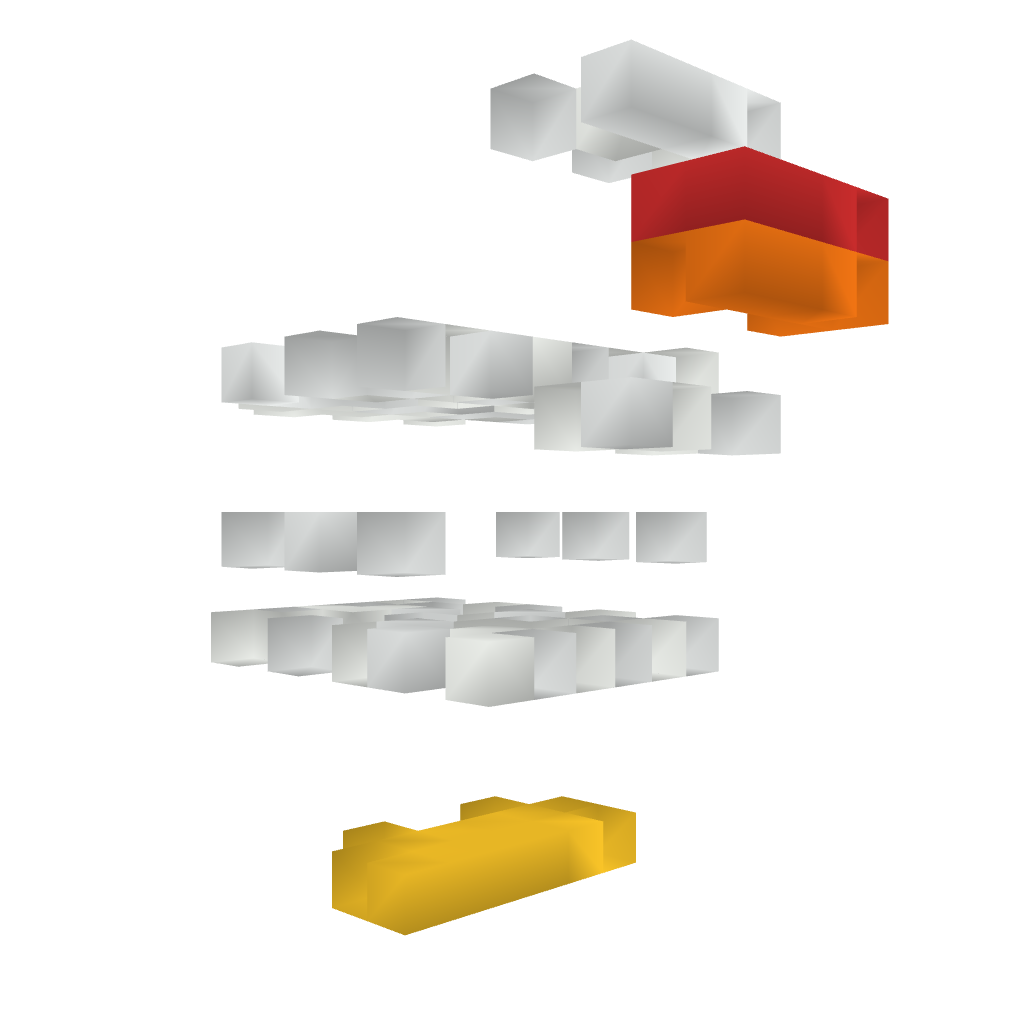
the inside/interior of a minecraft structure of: Chicken